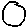
Label: moon